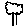
Label: tree